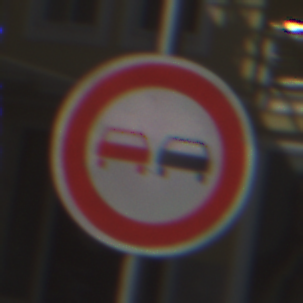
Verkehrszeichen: Ueberholverbot
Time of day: MorningAfternoon
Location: Outdoor (Urban)
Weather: PartlyCloudy
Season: NotSpecified
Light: Natural